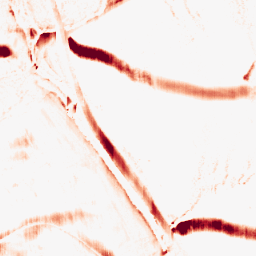
Category: morphological
Decomposition family: morphological_rect
Decomposition parameters: operation: opening
width: 5
height: 20
Upsampling method: bilinear
Upsampling parameters: scale: 8
Upsampling scale: 8